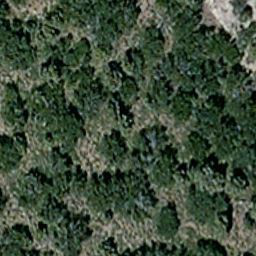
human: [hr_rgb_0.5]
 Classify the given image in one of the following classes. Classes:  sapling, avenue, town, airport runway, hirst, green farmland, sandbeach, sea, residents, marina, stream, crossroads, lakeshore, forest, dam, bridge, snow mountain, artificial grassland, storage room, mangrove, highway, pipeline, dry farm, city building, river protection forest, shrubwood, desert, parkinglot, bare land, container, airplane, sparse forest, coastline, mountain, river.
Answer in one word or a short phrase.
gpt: sparse forest